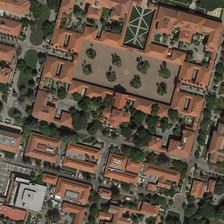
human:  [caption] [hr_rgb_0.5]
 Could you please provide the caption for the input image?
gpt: the south has several wetlands and teaching buildings ,northwest of the school to a large forest, .

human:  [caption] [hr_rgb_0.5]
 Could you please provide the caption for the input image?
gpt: many red buildings and some green trees are in a school .

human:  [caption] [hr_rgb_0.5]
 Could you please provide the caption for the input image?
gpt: a building is surrounded by dark green trees,in front of the square .

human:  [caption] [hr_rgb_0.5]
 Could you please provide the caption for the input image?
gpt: many red buildings and some green trees are in a school .

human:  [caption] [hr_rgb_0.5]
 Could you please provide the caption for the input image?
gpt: a building is surrounded by dark green trees,in front of the square .